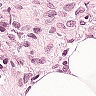
Metastatic tissue present: no